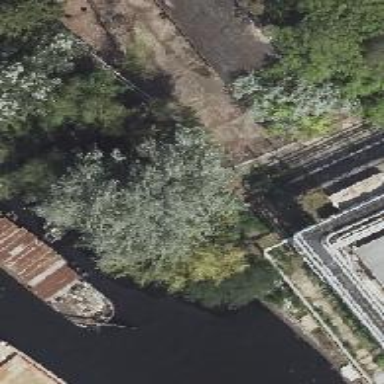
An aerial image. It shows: Abandoned power source.